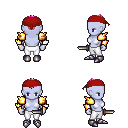
a pixel art fantasy rpg character, female body template, dark elf, purple skin, gold arm armor, white pants, pink short mohawk hairstyle, red bandana, metal boots, dagger, four views (front, back, left, right), 2x2 character sprite sheet, small pixel art, hard edges, no anti-aliasing